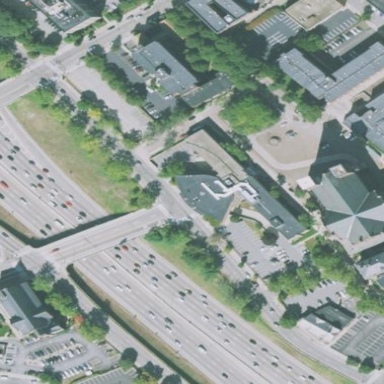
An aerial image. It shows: Office building.